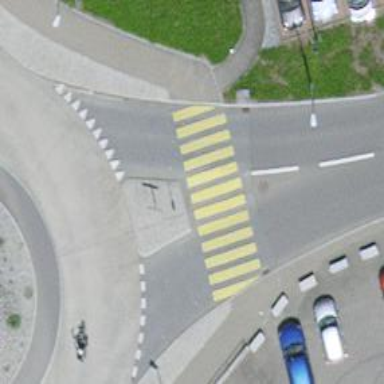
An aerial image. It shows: Uncontrolled zebra crossing with zebra markings.